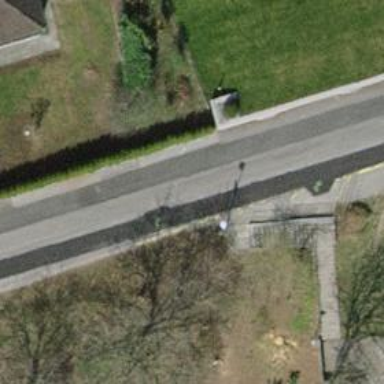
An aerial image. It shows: Footway with concrete surface.